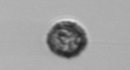
Label: Dinophyceae